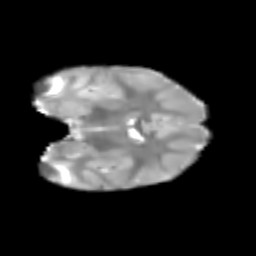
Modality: T2w
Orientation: coronal
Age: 6
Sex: female
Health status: healthy